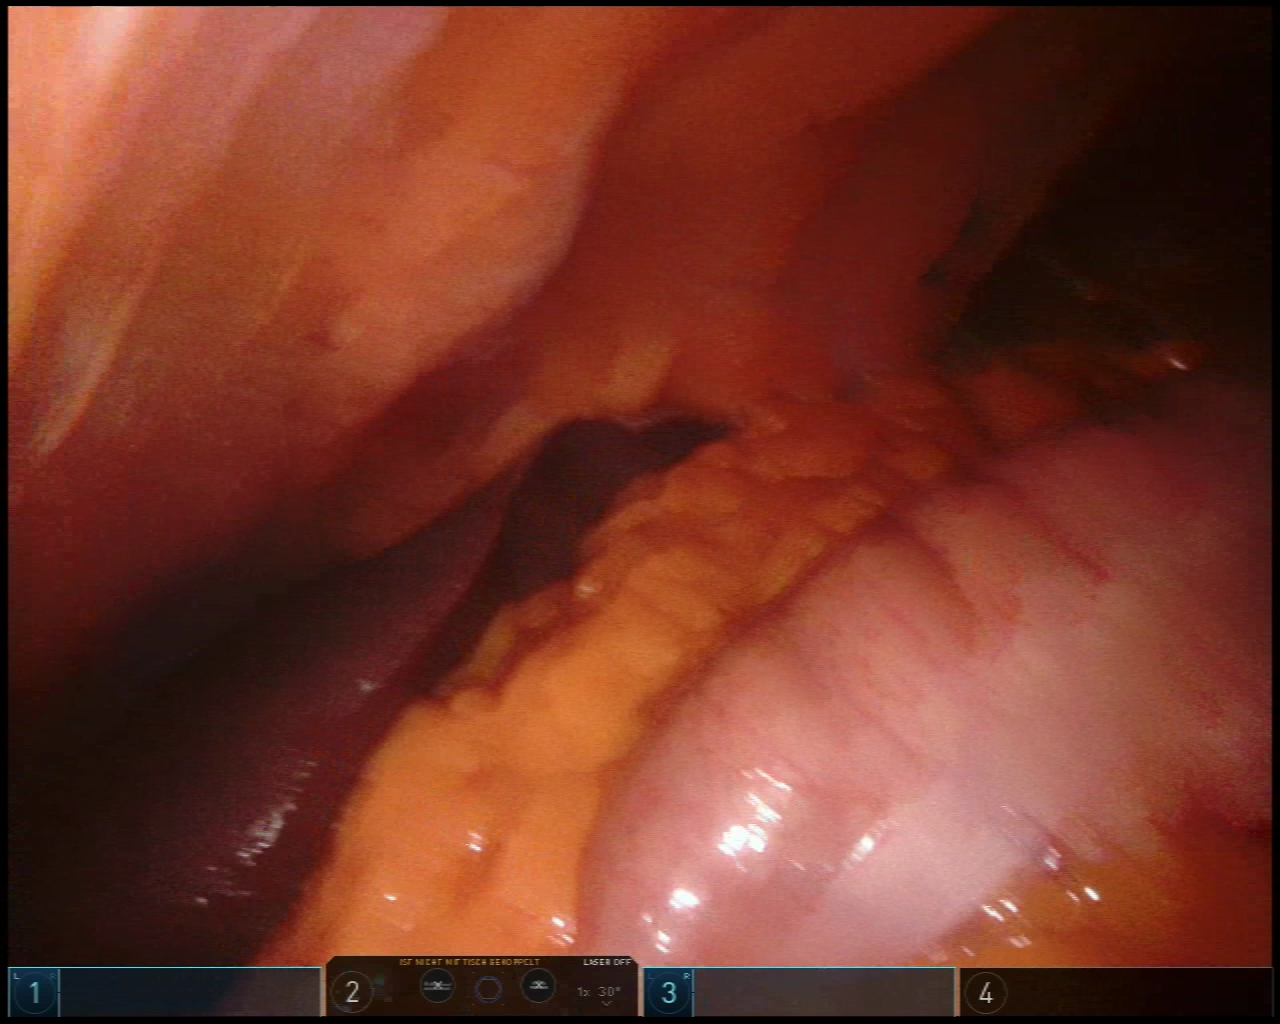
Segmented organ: liver
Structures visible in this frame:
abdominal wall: yes
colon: yes
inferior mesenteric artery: no
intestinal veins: no
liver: yes
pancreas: no
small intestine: no
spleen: no
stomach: no
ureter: no
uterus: no
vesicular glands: no